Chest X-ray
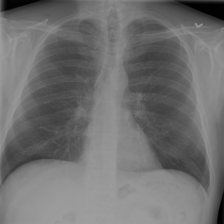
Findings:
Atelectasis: negative
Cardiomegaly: negative
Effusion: negative
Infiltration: negative
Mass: negative
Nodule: positive
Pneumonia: negative
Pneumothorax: negative
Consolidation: negative
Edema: negative
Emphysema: negative
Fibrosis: negative
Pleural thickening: negative
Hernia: negative